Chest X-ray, PA view. Patient: 54 years old, sex F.
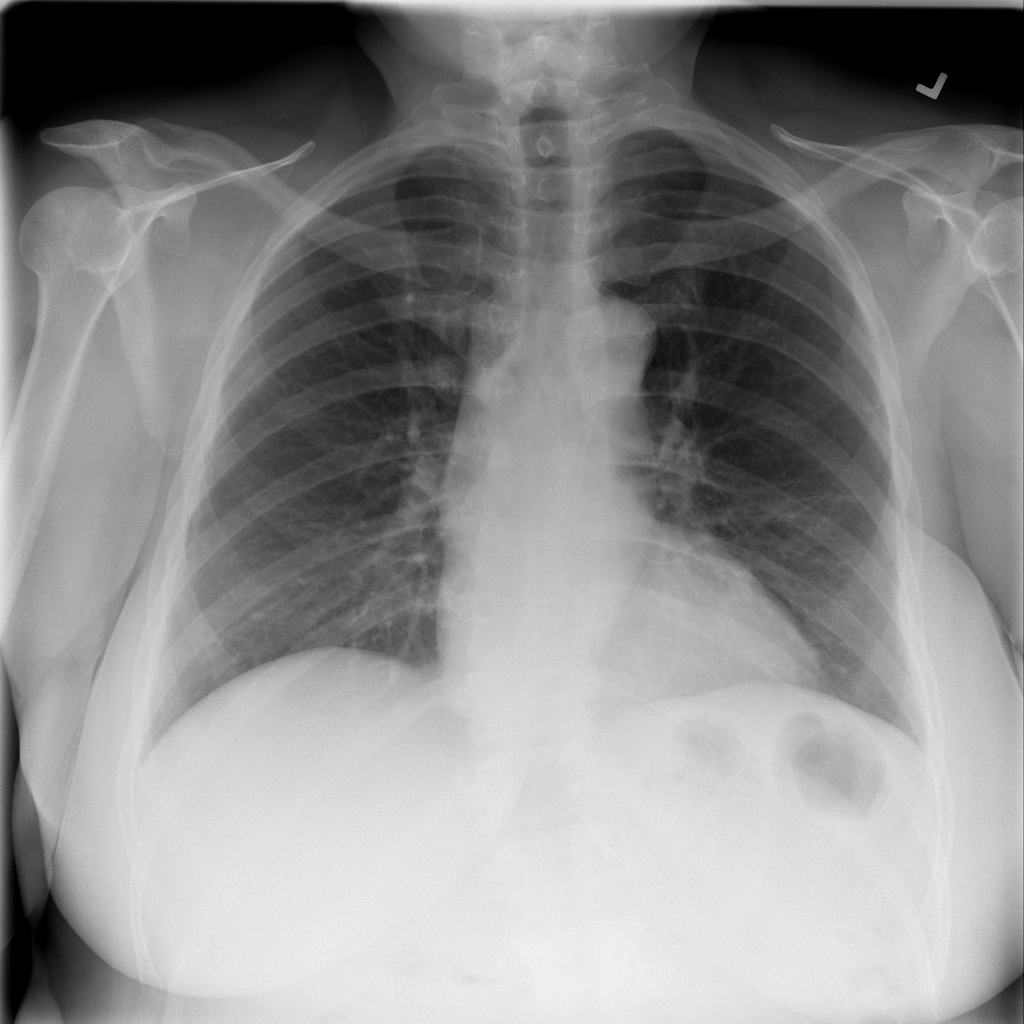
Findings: No Finding